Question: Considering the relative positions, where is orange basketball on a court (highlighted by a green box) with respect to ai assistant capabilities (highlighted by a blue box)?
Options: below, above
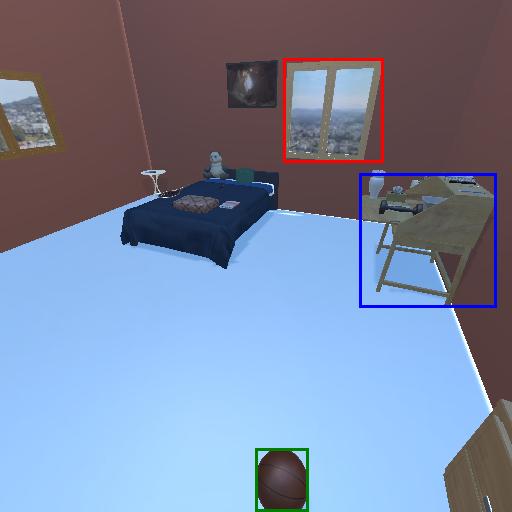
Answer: below